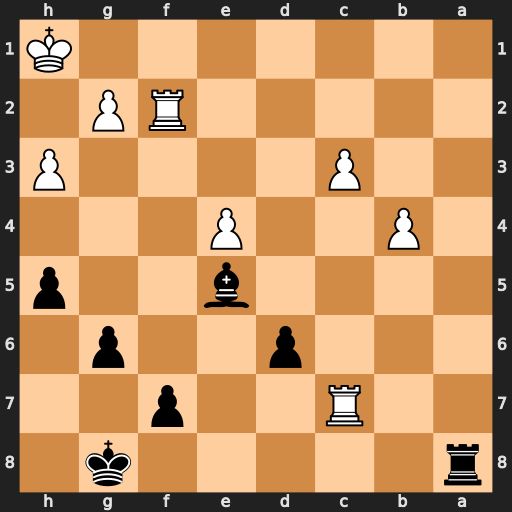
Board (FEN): r5k1/2R2p2/3p2p1/4b2p/1P2P3/2P4P/5RP1/7K
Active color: b
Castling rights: -
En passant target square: -
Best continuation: Ra1+ Rf1 Rxf1#